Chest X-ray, AP view. Patient: 5 years old, sex M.
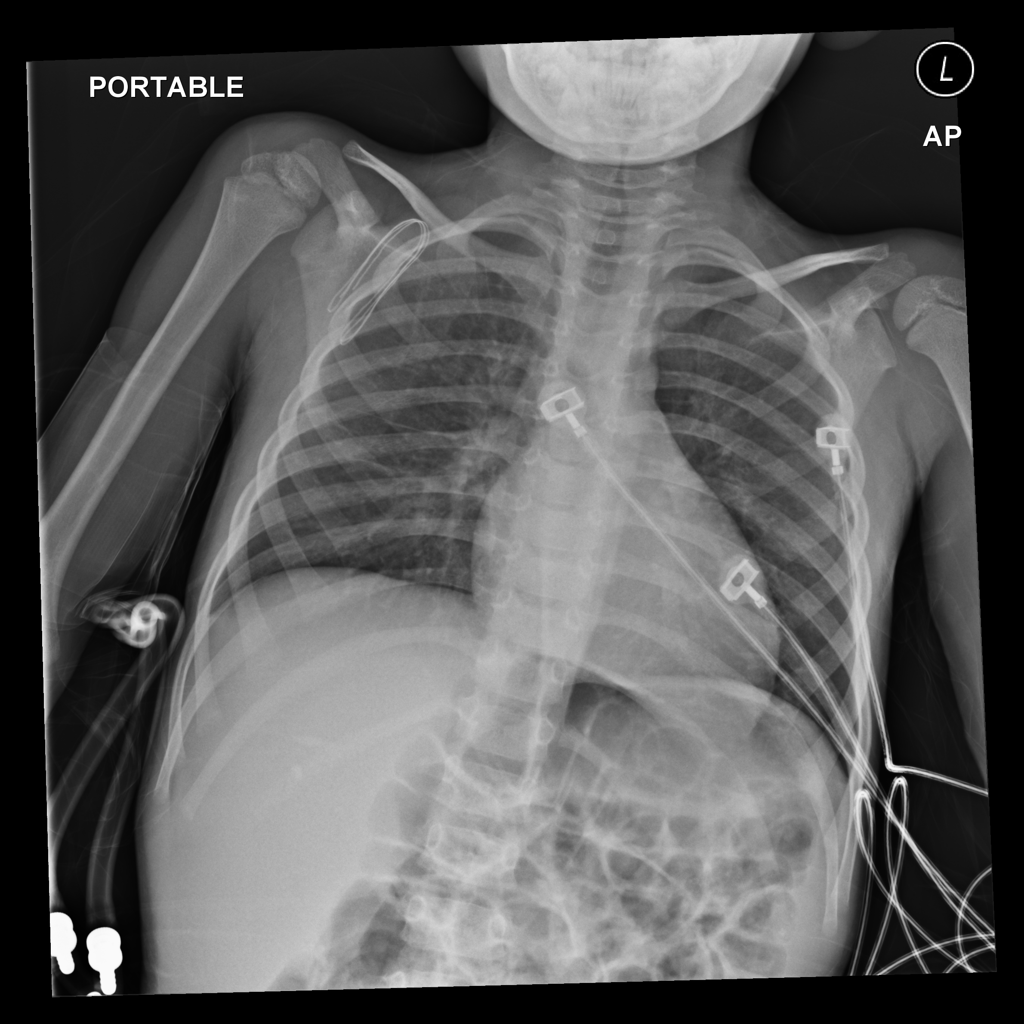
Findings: Infiltration